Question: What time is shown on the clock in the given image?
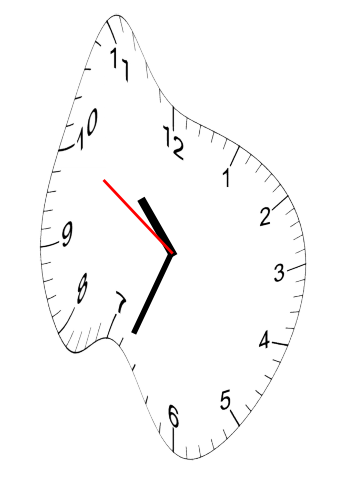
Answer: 10:33:50